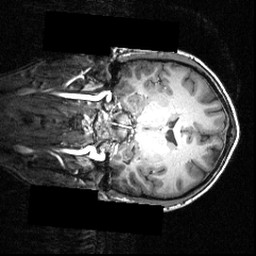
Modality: T1w
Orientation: coronal
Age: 22
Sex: male
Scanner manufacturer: siemens
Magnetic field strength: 3.951 T
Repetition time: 1.5 s
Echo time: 0.00335 s